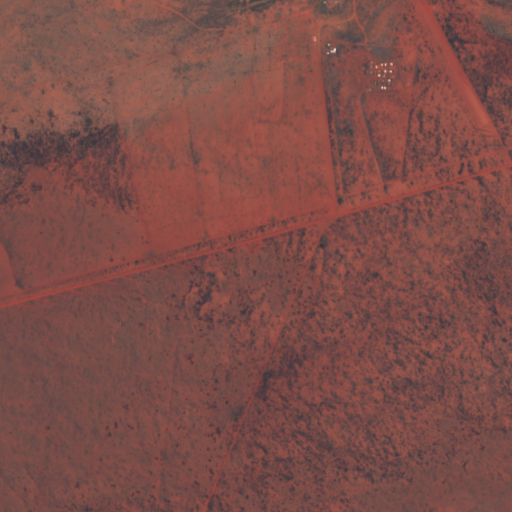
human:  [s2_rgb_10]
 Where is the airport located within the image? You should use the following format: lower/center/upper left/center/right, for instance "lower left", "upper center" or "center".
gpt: The airport is located in the upper right of the image.
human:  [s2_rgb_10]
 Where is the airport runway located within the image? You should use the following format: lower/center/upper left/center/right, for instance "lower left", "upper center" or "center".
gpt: The airport runway is located in the upper right of the image.
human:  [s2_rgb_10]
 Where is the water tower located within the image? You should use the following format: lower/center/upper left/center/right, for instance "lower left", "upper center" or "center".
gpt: The water tower is located in the upper right of the image.
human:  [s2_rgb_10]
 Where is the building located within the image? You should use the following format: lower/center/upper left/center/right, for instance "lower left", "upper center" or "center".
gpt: The building is located in the upper right of the image.
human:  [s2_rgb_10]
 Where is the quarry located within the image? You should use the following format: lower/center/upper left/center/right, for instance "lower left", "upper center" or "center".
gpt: There is no quarry in the image.